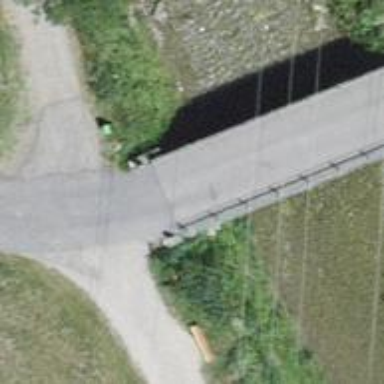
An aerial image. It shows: Concrete bollard.